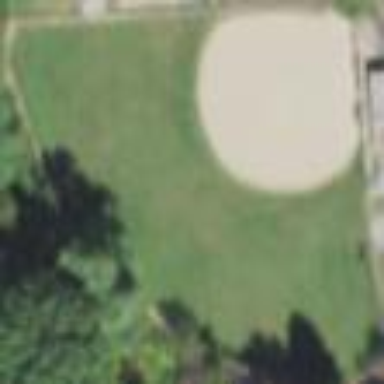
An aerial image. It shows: Baseball pitch for leisure land activities.